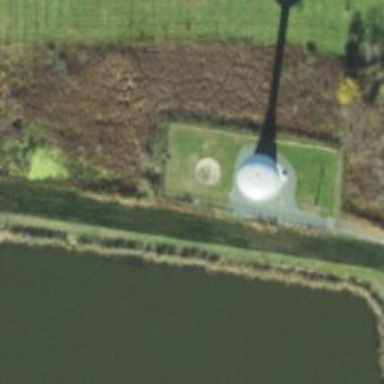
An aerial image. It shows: Water tower that is man-made.